Question:
As shown in the image, I just do inArray on an array, looking for a node. and $previously_selected_node and the item at index 37 in $shapes are the same object.... so... why isn't it working?
EDIT:
I found another way to search after one of the aswerers postedd his answer:
'''
var result = -1;
jQuery.each(shapes, function(key, value){
if (value.id == shape.id){
result = key;
}
});
return result;
'''
apparently, part of my problem is that I can't return in the middle of a loop. (I was returning the instant a match was found, which was causing some issues.)
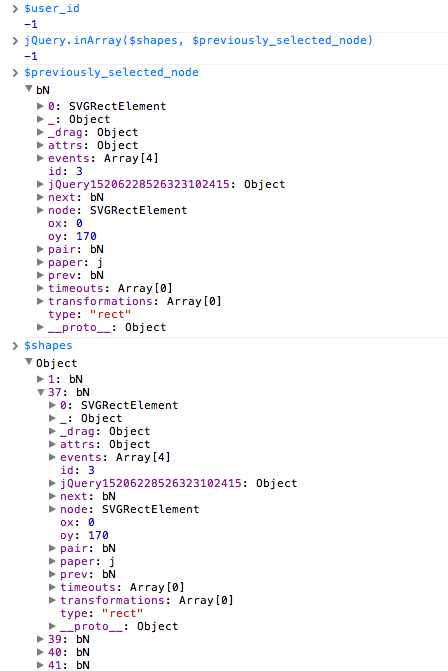
Answer: Your object is not an array.
'$.inArray' only work on with a 'length' and a set of properties named '0' through .
You need to search your non-array manually.
For example, you could use a 'for' / 'in' loop to loop through all properties that actually exist and see if any of them match your object:
'''
for (var key in $shapes) {
if ($shapes[key] === yourObject) {
//Match!
}
}
'''